Question: I need a conversion of the individual cells for a wordpress plugin. I have a huge amount of data that I need to transform ! I had already tried it with TRANSFORM=(A1:A4) , but I do not get the result.
And of course there must be a gap after the last text section. In this case ( src ). I hope someone can help me.
ps: I found a <URL>

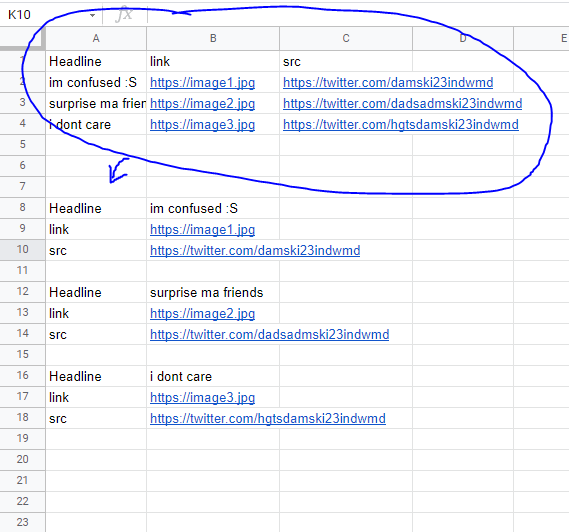
Answer: Try:
'''
=ARRAYFORMULA(SPLIT(FLATTEN(A1:D1 & "♥️" & FILTER(A2:D, A2:A <> "")), "♥️",,))
'''